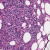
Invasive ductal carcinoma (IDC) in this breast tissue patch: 1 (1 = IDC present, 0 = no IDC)